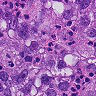
Metastatic tissue present: yes